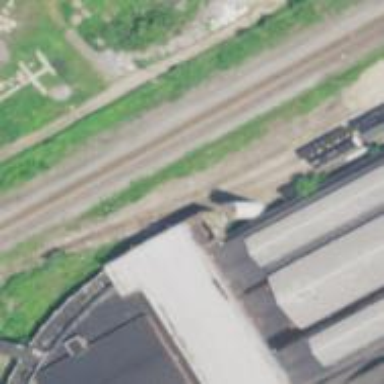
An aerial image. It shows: Railway spur service.